Field crop: tomato
Growth stage: 2
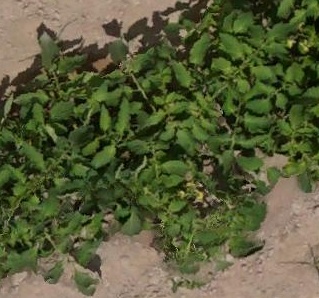
Species: tomato